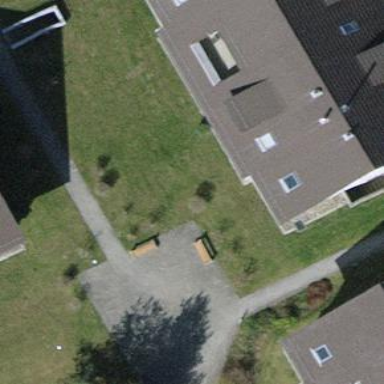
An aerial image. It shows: View of roof of building.